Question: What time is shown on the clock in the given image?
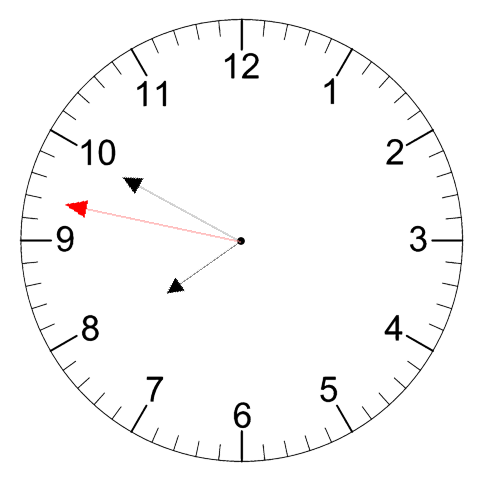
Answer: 07:49:47